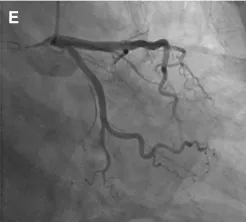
LCX, or.
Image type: radiology (x_ray)